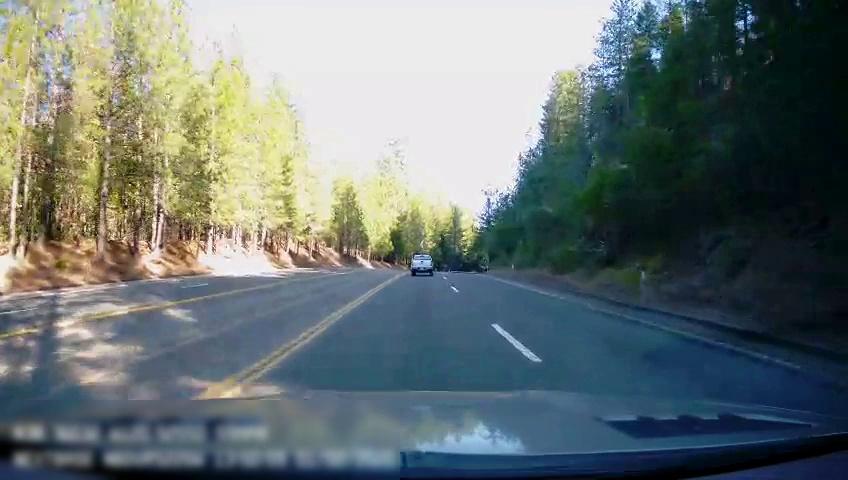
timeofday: Day
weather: Sunny
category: Drivable Space
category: Vehicles | Truck
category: Lanes | Current Lane
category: Lanes | Alternate Lane
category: Lanes | Current Lane
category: Lanes | Alternate Lane
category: Lanes | Opposite Lane
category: Lanes | Opposite Lane
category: Lanes | Opposite Lane